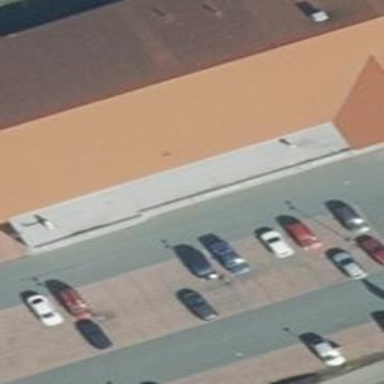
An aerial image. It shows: Supermarket.